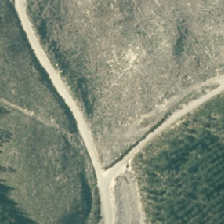
Land cover: harvested_forest